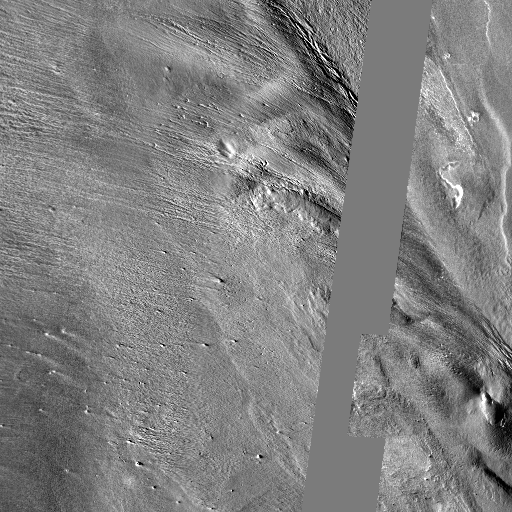
Crater classes present: Background, Other